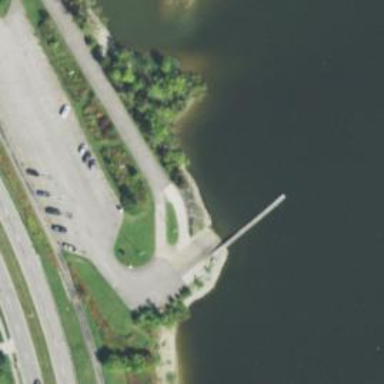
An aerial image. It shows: Slipway on leisure land.